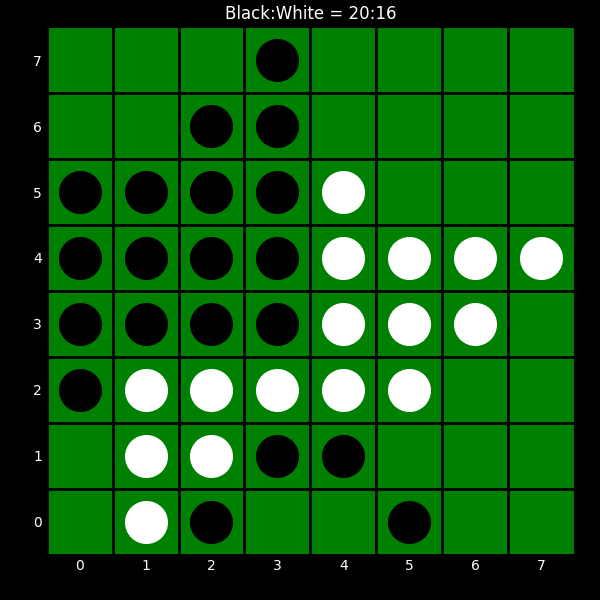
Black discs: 20
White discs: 16